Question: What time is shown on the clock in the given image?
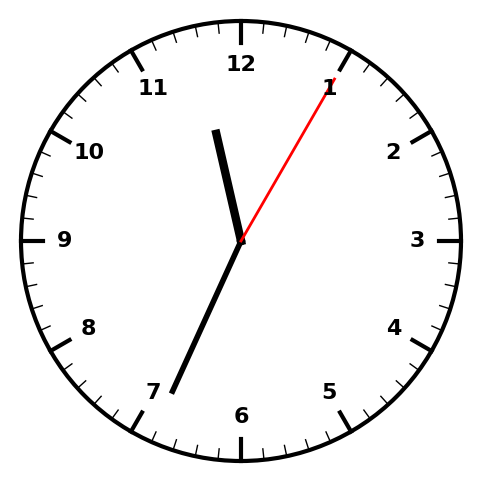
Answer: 11:34:05